Interaction volume radius: 10 \u00c5
Interaction volume height: 25 \u00c5
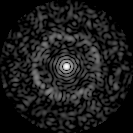
Disorder parameter: 0.8447